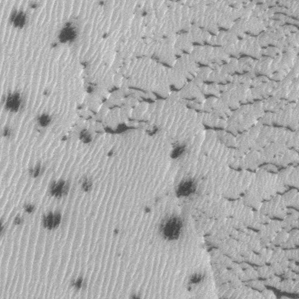
Label: frost